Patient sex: M
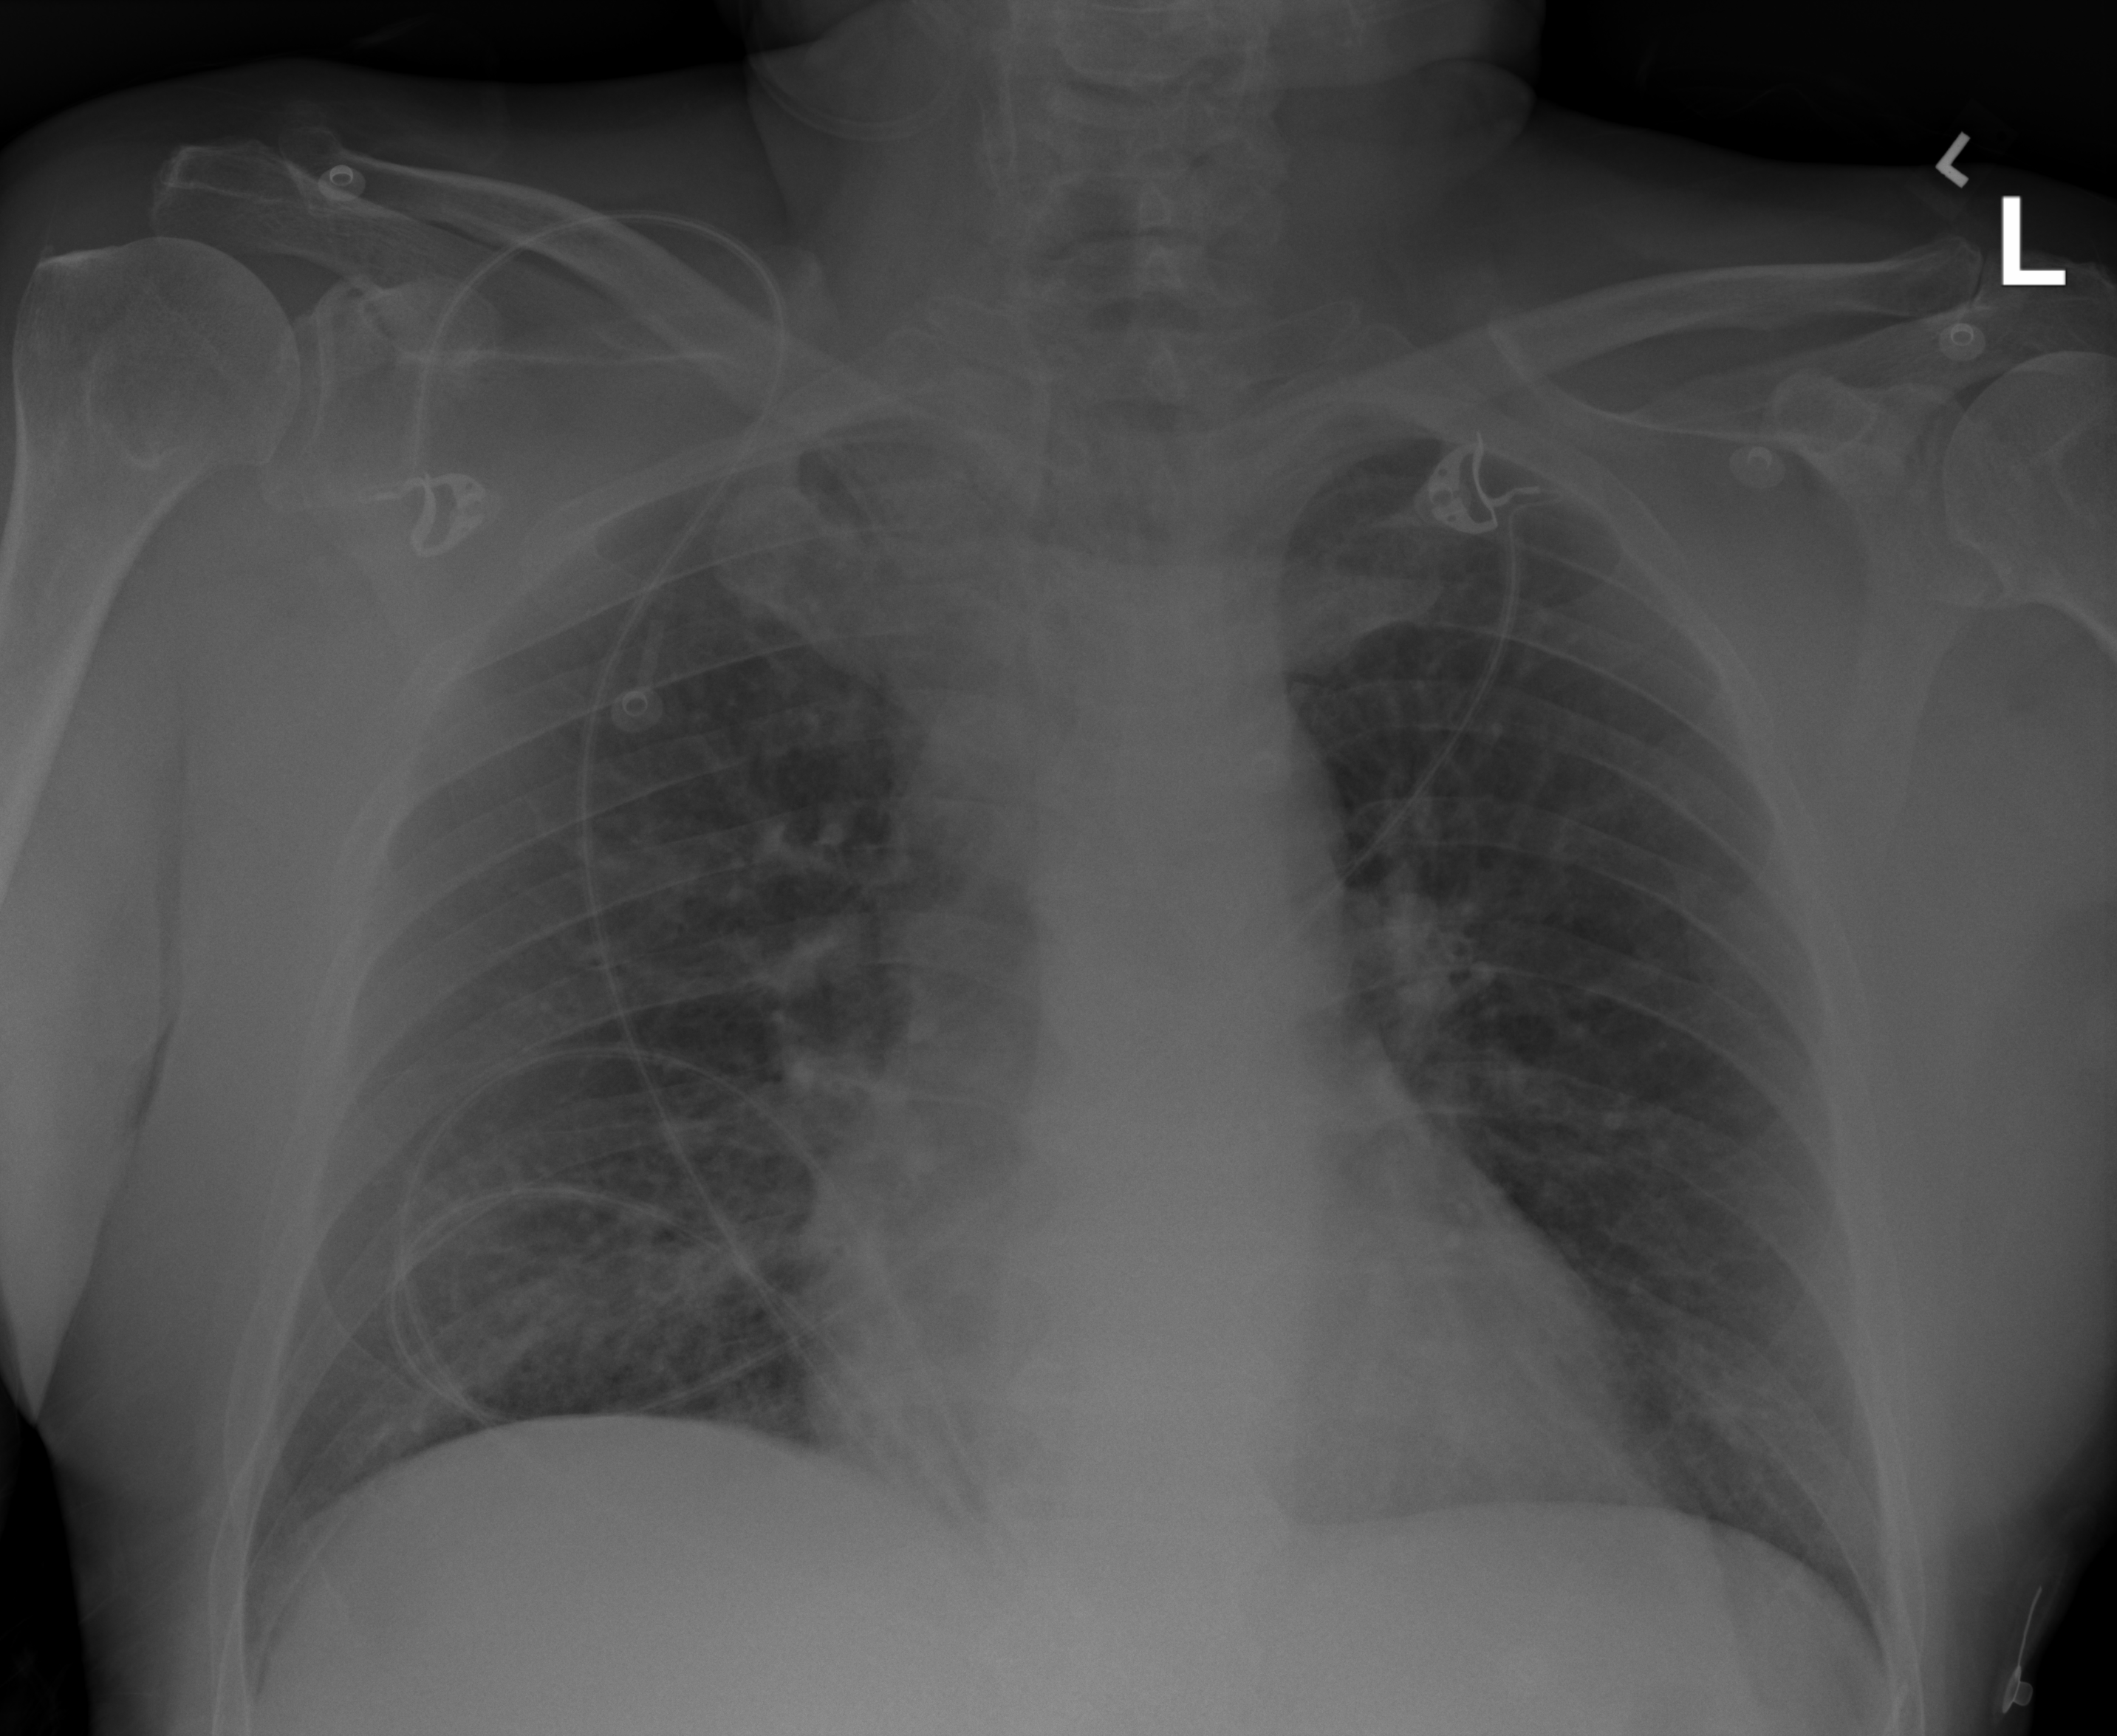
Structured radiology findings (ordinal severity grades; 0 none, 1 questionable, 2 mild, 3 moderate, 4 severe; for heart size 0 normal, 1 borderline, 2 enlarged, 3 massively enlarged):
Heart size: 1
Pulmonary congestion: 1
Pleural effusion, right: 0
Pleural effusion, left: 0
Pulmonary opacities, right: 2
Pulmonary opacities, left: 0
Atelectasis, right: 0
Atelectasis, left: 0